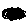
Label: square